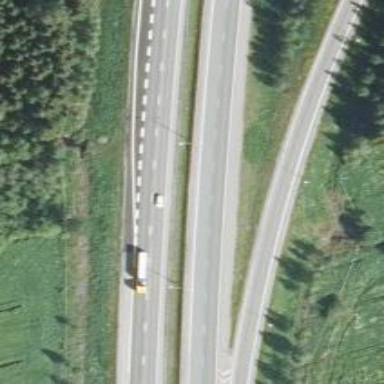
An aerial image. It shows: Asphalt motorway.